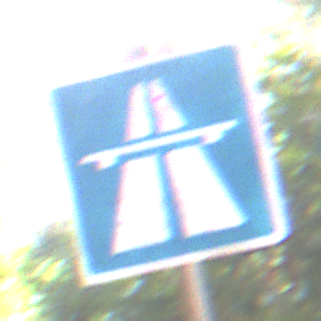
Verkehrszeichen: Autobahn
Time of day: MorningAfternoon
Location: Outdoor (Urban)
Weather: Clear
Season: NotSpecified
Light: Natural